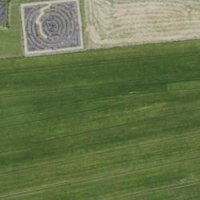
EUNIS habitat code: 52
Species observed at this site:
Cosmos bipinnatus
Ipomoea purpurea